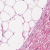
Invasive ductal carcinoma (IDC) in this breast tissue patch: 0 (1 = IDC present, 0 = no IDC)